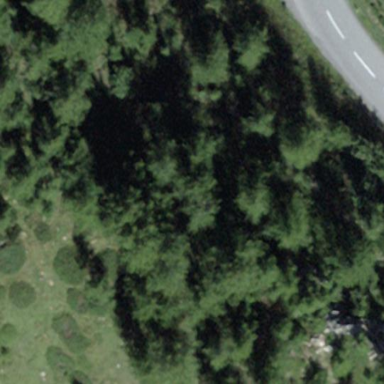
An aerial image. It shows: Forest area.